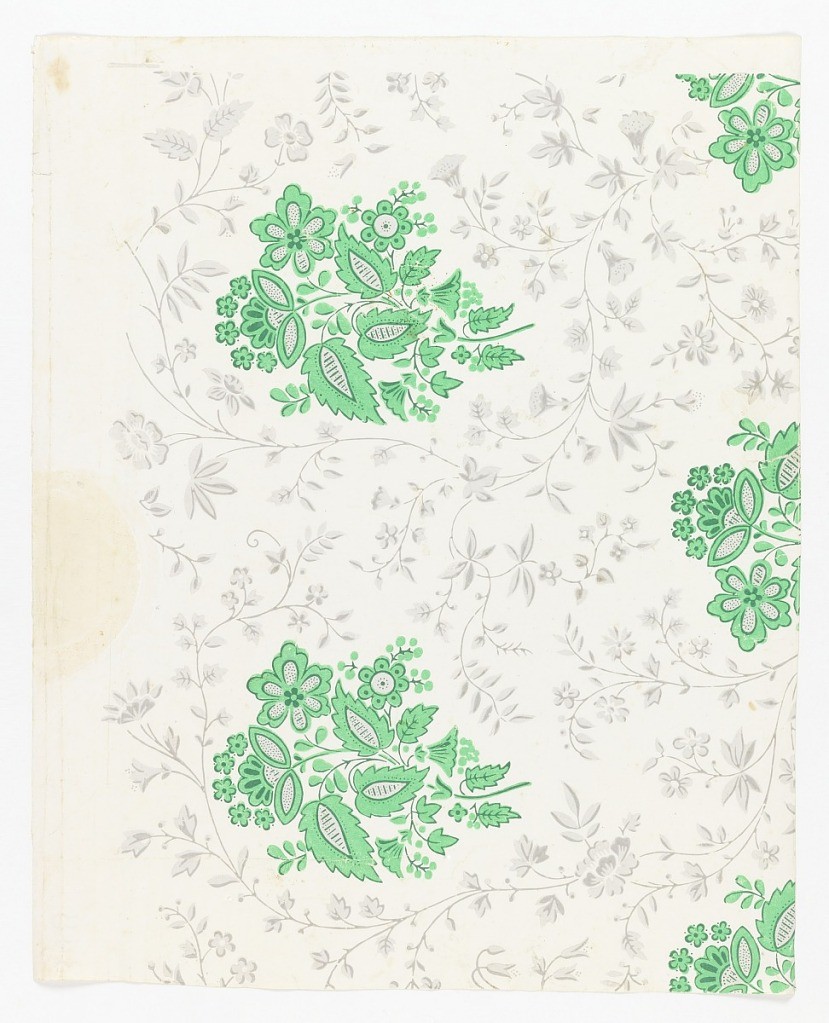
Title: Sidewall
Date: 1840s
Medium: Block-printed on paper
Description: Against a glazed white ground are printed regularly spaced clusters of conventionalized blossoms and foliage in two values of green, possibly arsenic. An all-over design of serpentine vines with small blossoms and foliage in gray is printed between the green clusters.